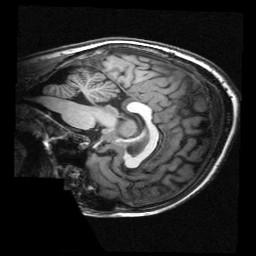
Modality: T1w
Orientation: sagittal
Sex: male